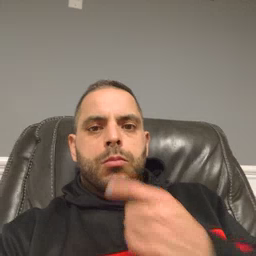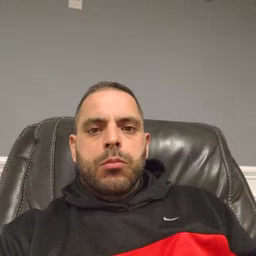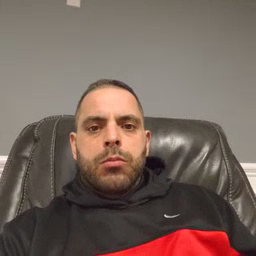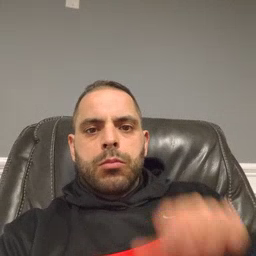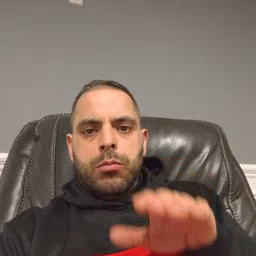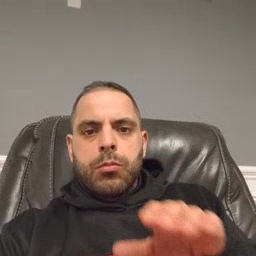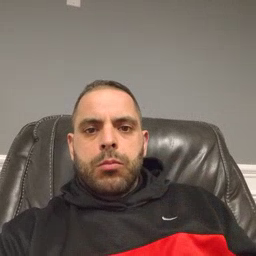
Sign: child